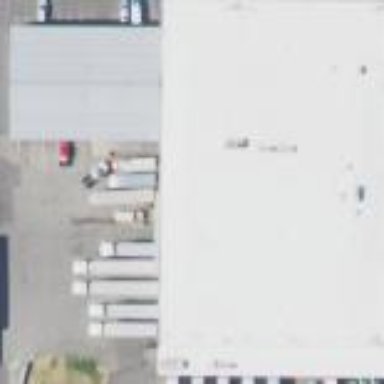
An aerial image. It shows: Warehouse building.